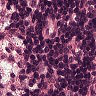
Metastatic tissue present: no